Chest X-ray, PA view. Patient: 48 years old, sex M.
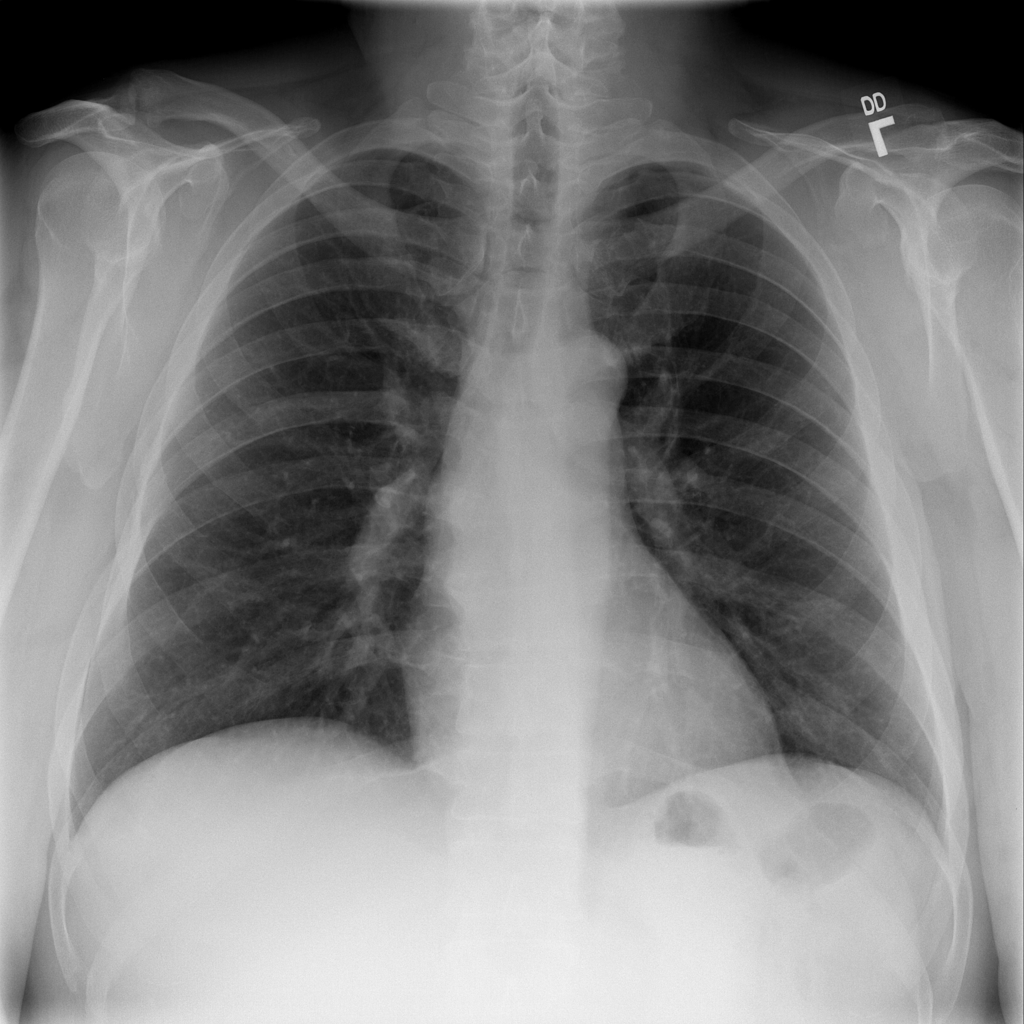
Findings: No Finding